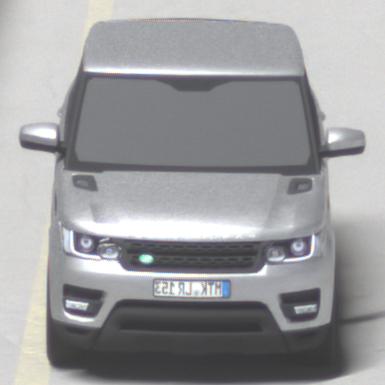
Make: Land Rover
Model: Range Rover Sport 5.0 V8 SC
Detailed model: Range Rover Sport (II)
Model produced from: 2013/09
Model produced until: 2015/07
Doors: 5
Color: white
Road condition: dry road
Daytime: not specified
Contrast: high contrast